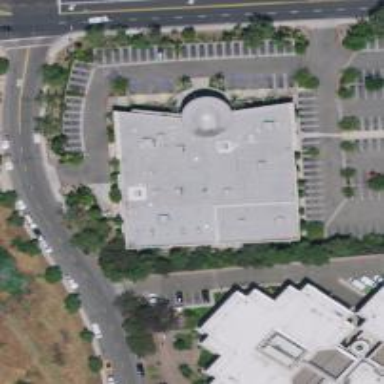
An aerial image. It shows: Building that houses fitness center.